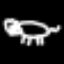
Label: line